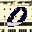
Label: 0